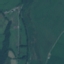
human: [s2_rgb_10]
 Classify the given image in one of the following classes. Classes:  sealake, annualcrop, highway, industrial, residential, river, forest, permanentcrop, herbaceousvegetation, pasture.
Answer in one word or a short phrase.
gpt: Pasture